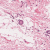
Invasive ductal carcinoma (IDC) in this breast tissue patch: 0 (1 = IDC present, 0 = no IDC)